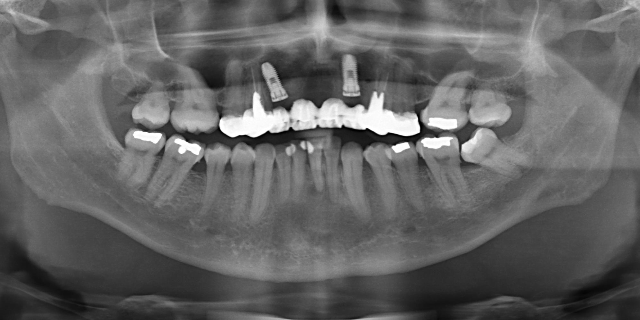
adult